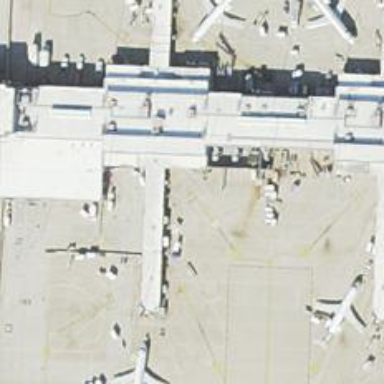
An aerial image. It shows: Airport gate.